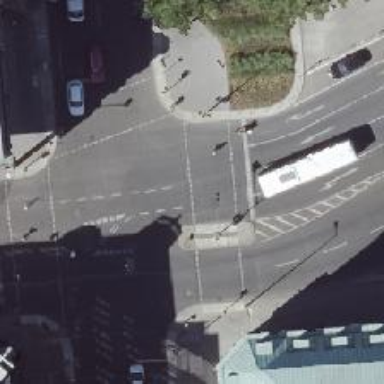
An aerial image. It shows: Footway located on traffic island.